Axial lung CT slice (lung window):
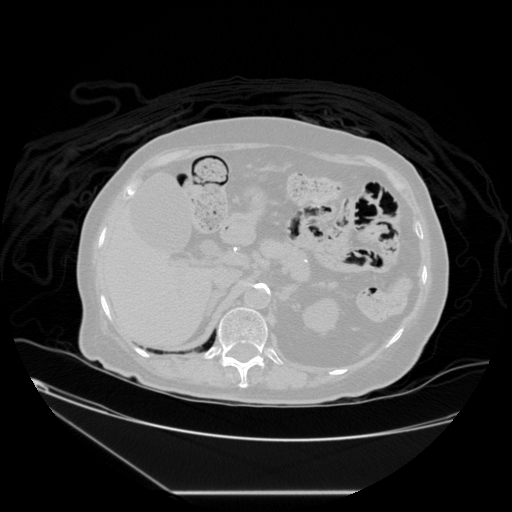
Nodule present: no